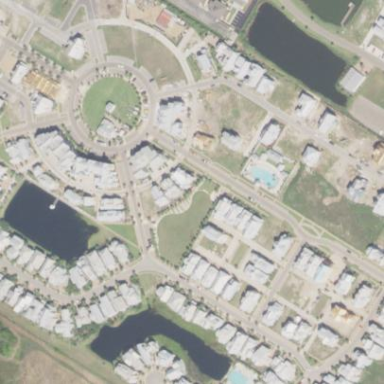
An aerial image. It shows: Condominium within residential area.